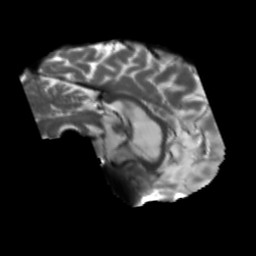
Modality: T2w
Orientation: sagittal
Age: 56
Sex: male
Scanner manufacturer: siemens
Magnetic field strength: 3 T
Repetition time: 5.25 s
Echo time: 0.08 s